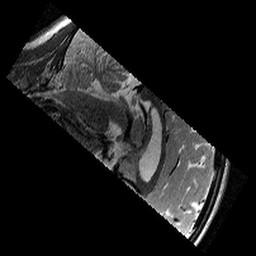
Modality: T2w
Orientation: sagittal
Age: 9
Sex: female
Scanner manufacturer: siemens
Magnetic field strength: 3 T
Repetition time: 9.23 s
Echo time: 0.067 s